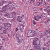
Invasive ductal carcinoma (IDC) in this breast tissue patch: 1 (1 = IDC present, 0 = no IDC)